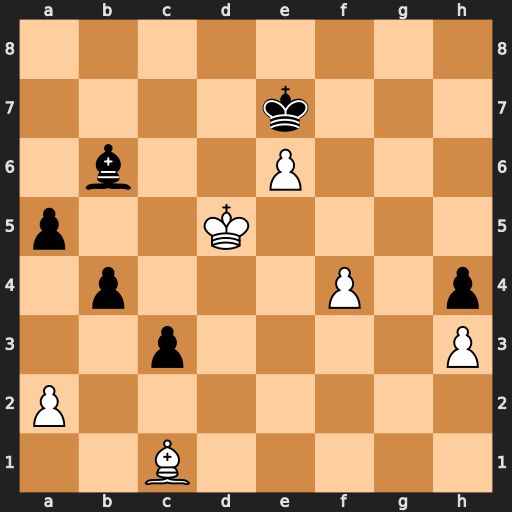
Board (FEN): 8/4k3/1b2P3/p2K4/1p3P1p/2p4P/P7/2B5
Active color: w
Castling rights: -
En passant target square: -
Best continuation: f5 Bd8 Bg5+ Ke8 f6 Bxf6 Bxf6